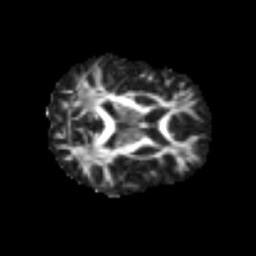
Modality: FA
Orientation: axial
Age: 44
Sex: male
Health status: ill
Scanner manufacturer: siemens
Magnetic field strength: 3 T
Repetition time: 8.7 s
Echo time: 0.11 s